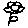
Label: flower